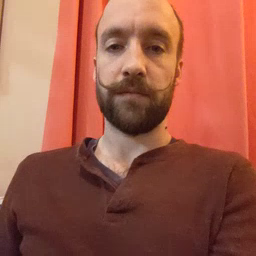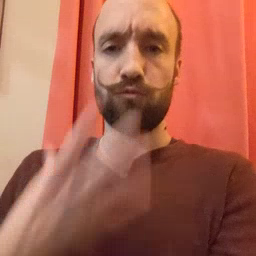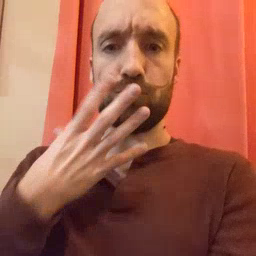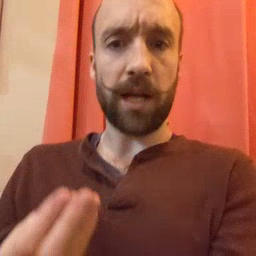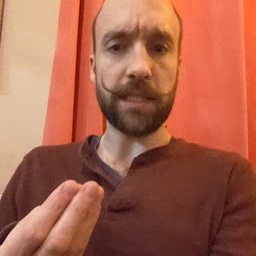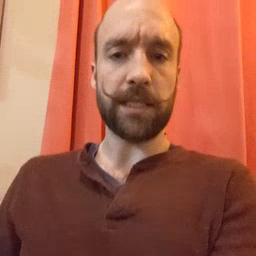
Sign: wet